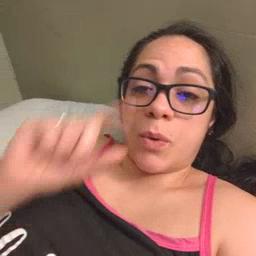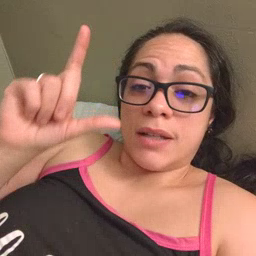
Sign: wake